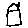
Label: house